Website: apple
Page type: delivery-shipping
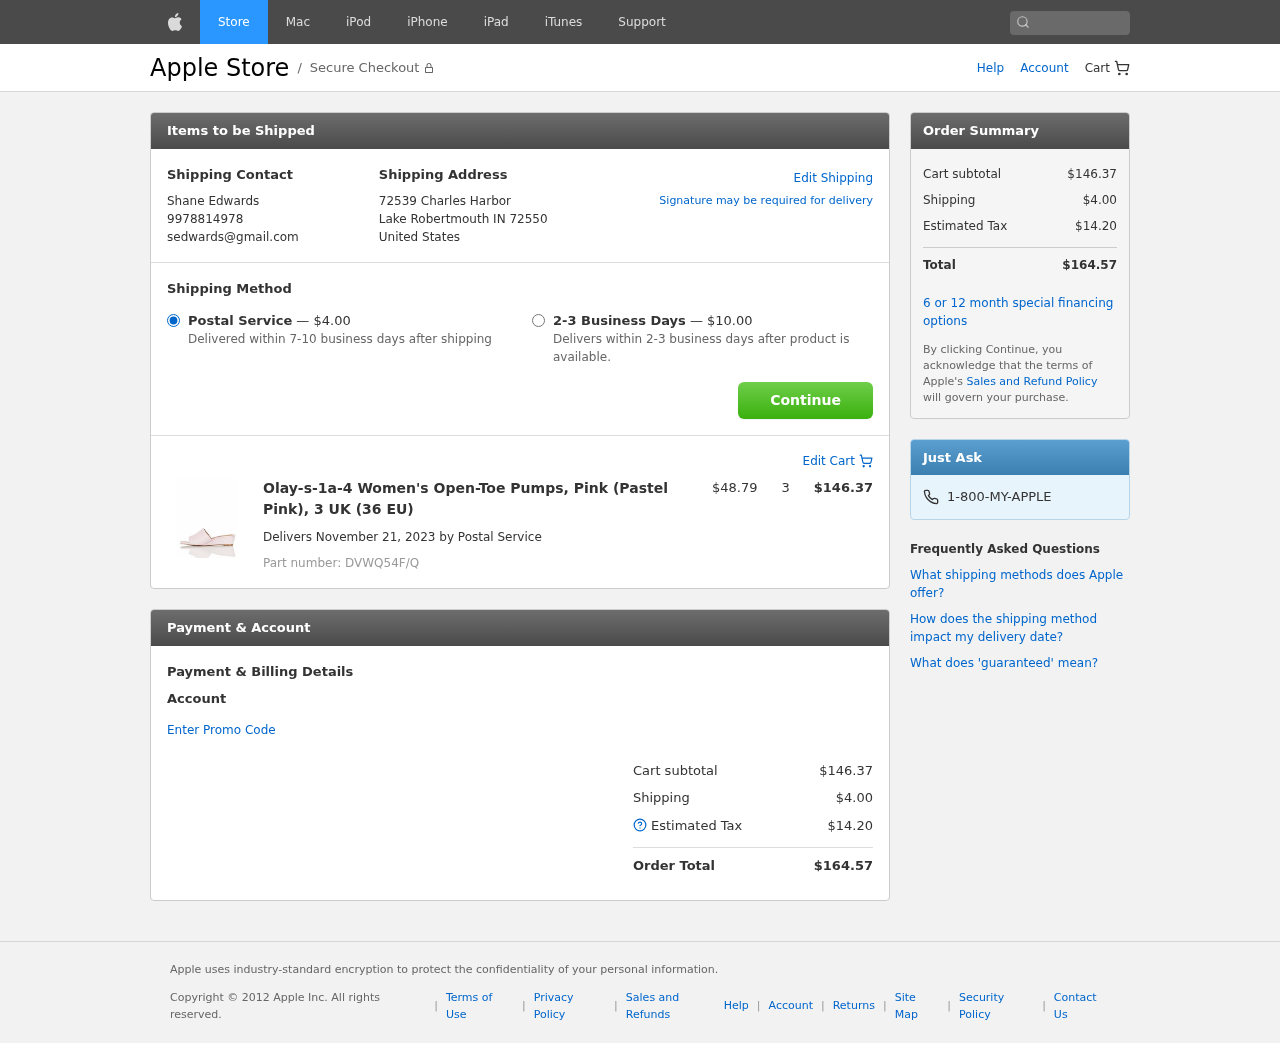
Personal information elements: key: PII_CITY
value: Lake Robertmouth
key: PII_COUNTRY
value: United States
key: PII_EMAIL
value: sedwards@gmail.com
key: PII_FULLNAME
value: Shane Edwards
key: PII_PHONE
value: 9978814978
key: PII_POSTCODE
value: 72550
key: PII_STATE_ABBR
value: IN
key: PII_STREET
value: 72539 Charles Harbor
Product elements: key: PRODUCT1_NAME
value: Olay-s-1a-4 Women's Open-Toe Pumps, Pink (Pastel Pink), 3 UK (36 EU)
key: PRODUCT1_PRICE
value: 48.79
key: PRODUCT1_QUANTITY
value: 3
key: PRODUCT1_SKU
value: DVWQ54F/Q
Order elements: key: ORDER_SHIPPING_COST
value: $4.00
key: ORDER_SUBTOTAL
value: $146.37
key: ORDER_DELIVERY_DATE
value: November 21, 2023
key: ORDER_TAX
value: $14.20
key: ORDER_TOTAL
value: $164.57